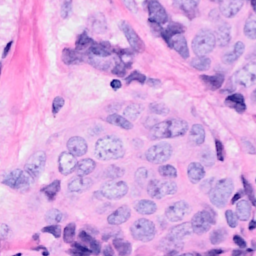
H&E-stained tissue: Breast